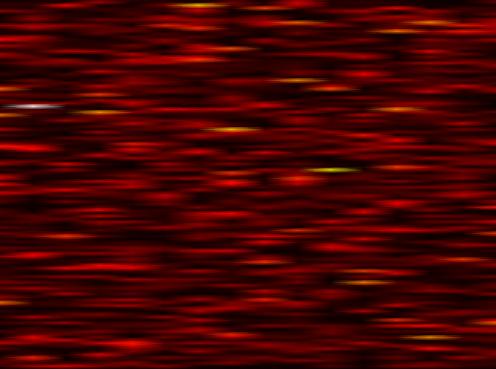
Label: FOFDM